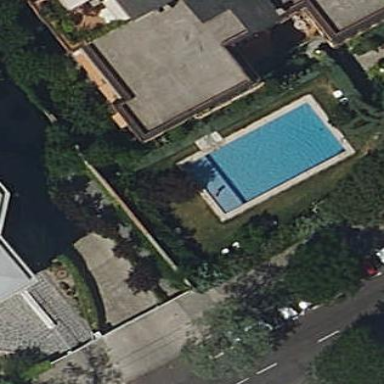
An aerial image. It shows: Swimming pool located in leisure land.